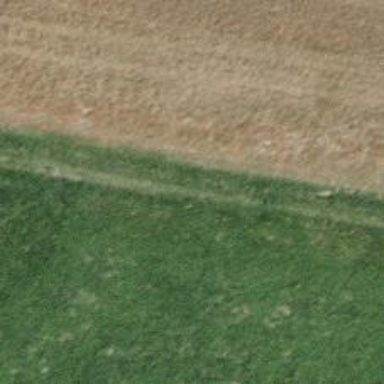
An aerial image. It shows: Path covered in grass.